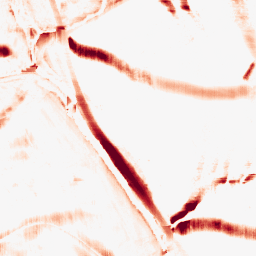
Category: morphological
Decomposition family: morphological_rect
Decomposition parameters: operation: opening
width: 20
height: 20
Upsampling method: sinc_hamming
Upsampling parameters: scale: 2
kernel_size: 8
Upsampling scale: 2